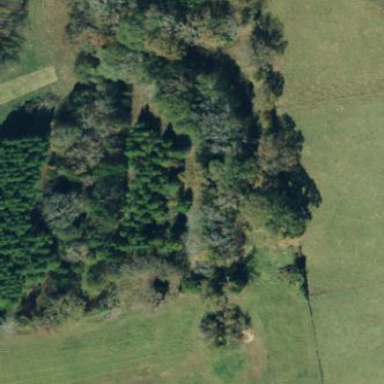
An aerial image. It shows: Mixed woodland area with variety of leaf types and cycles.